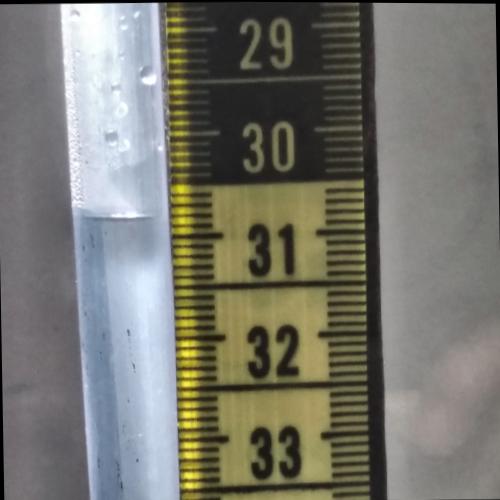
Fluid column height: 30.8 cm